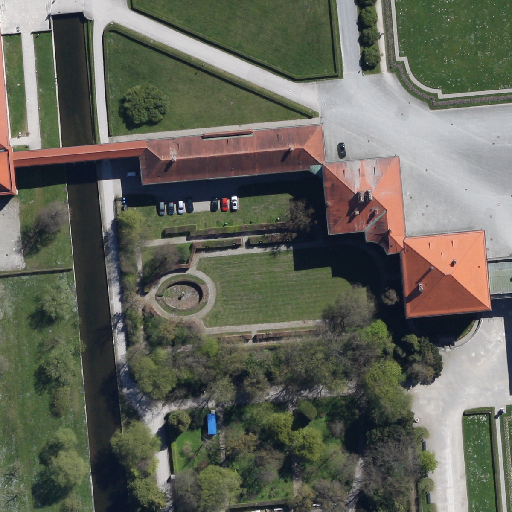
Referring expression: building along the road